Interaction volume radius: 5 \u00c5
Interaction volume height: 40 \u00c5
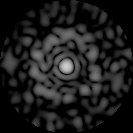
Disorder parameter: 0.8284